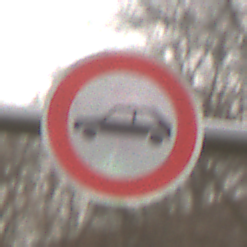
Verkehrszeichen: VerbotPersonenkraftwagen
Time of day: Midday
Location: Outdoor (Nature)
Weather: Overcast
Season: NotSpecified
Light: Natural